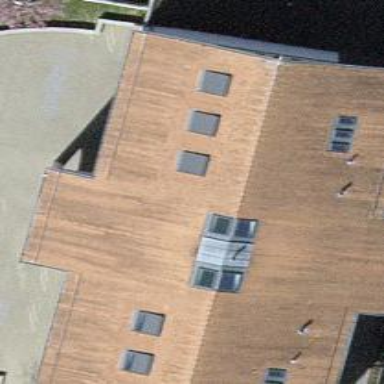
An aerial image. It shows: Preparatory school building.